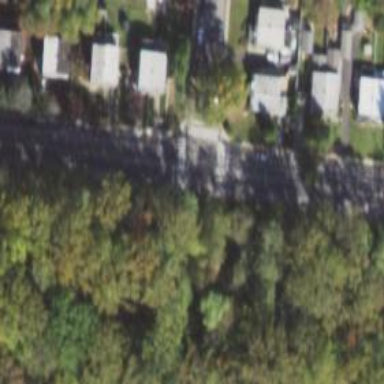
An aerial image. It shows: Road with stop sign.